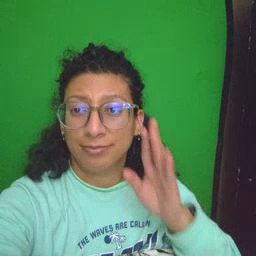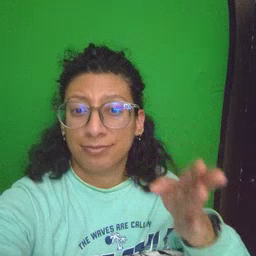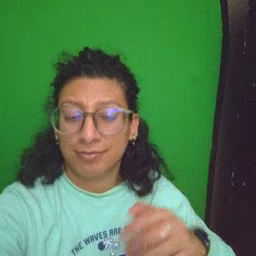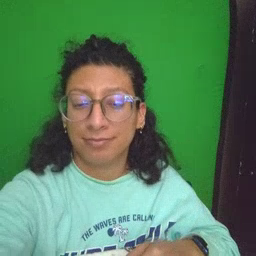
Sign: will